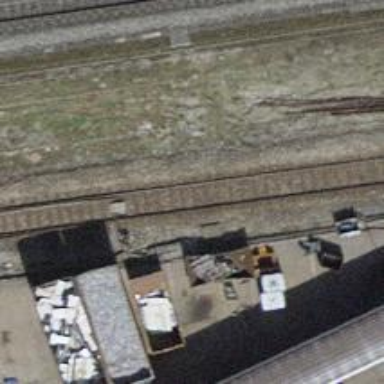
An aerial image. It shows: Railway switch.